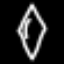
Label: diamond